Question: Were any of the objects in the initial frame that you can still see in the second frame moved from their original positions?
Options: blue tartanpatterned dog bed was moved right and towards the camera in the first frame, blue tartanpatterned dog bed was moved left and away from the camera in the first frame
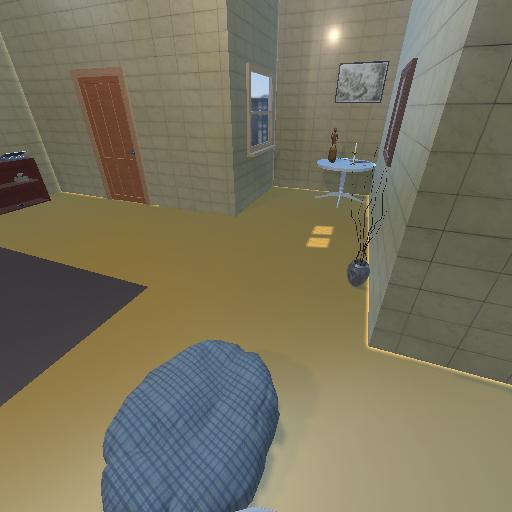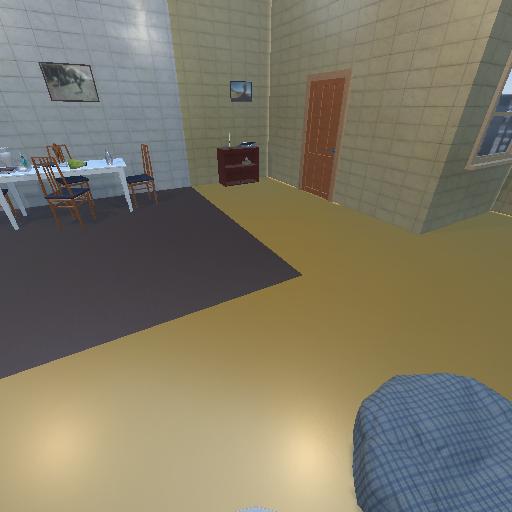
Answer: blue tartanpatterned dog bed was moved right and towards the camera in the first frame